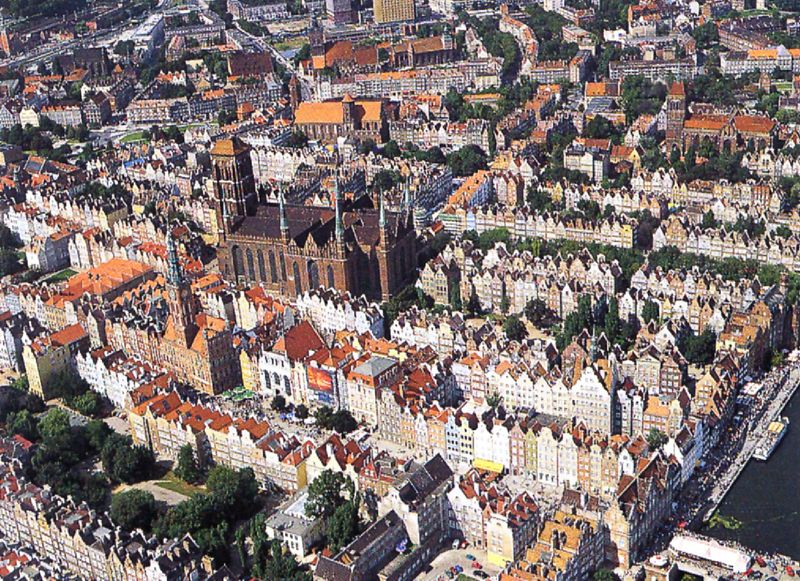
Titel: Danzig, Rechtstadt mit Marienkirche
Künstler: Heinrich Ungeradins
Standort: Danzig (Gdansk), Marienkirche (EU - PL)
Schlagwörter: blau, gemälde, meer, wasser, weiß, bäume, fluss, grün, kirchturm, see, stadt, ufer, braun, fenster, schwarz, straße, dach, park, rot, sonnenschirm, weg, malerei, häuser, brücke, kirche, spitzen, boot, kamin, schornstein, turm, garten, schiff, fassade, dächer, giebel, backstein, platz, auto, hafen, häuse, kai, ostsee, uhr, ozean, foto, fotografie, kirchen, luftaufnahme, photographie, straßen, türme, dom, münster, rathaus, kathedrale, langhaus, photo, kiel, querhaus, romanik, chor, alle, gothik, gothisch, fesnter, straßenzug, kirchenbau, luftbild, köln, hamburg, baume, frankfurt, main, parks, einturmfassade, breme, wismar, filialtürmchen, lanzenttfenster